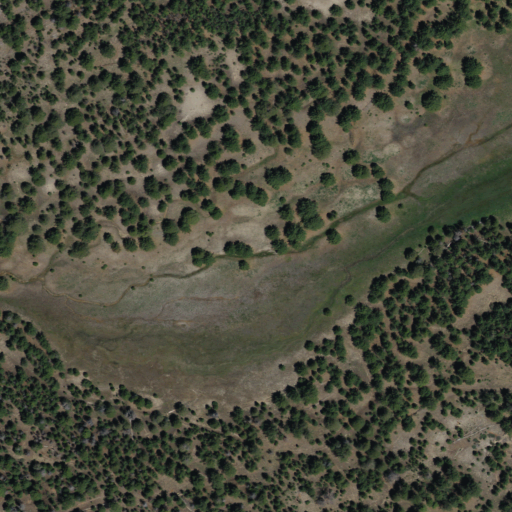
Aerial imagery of plain(s) in California named True Meadow containing evergreen forest, shrub, herbaceous wetlands, and woody wetlands